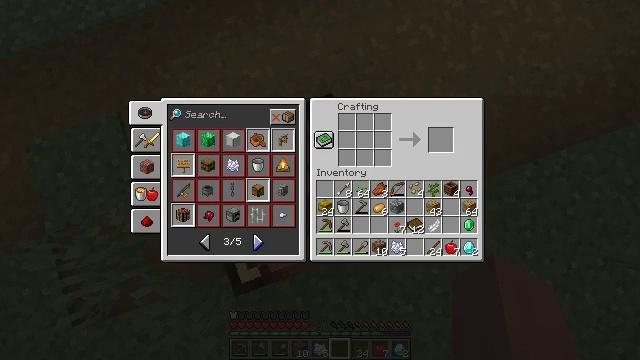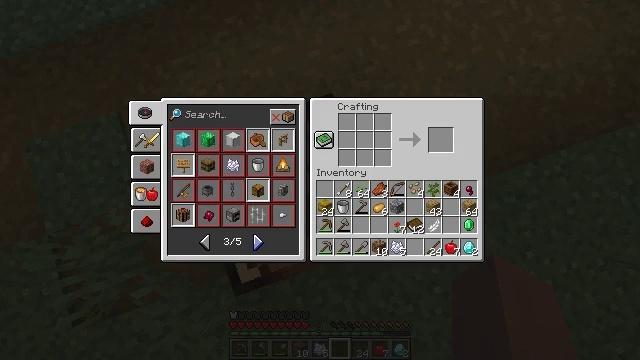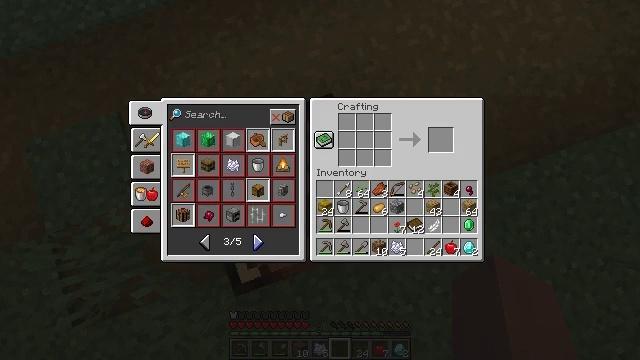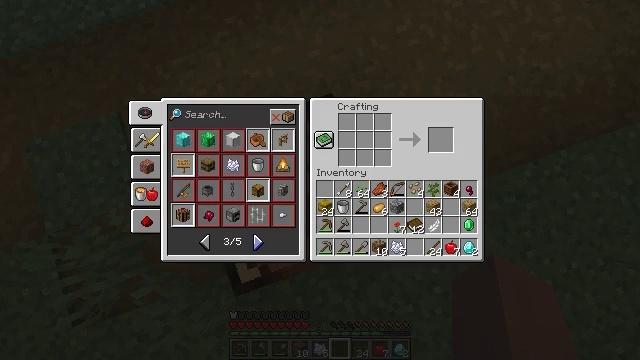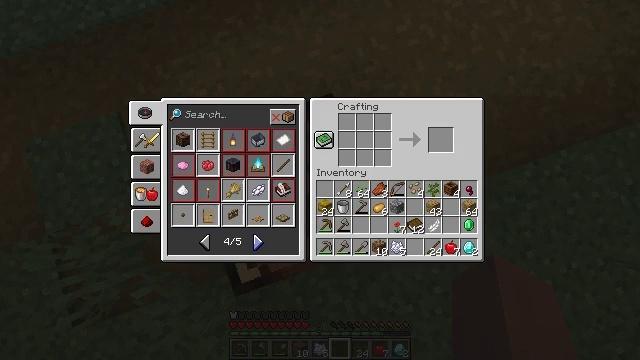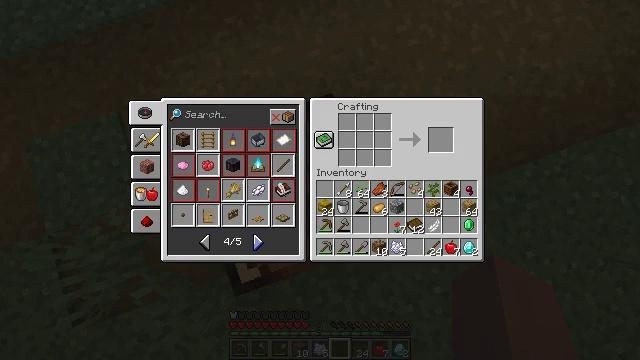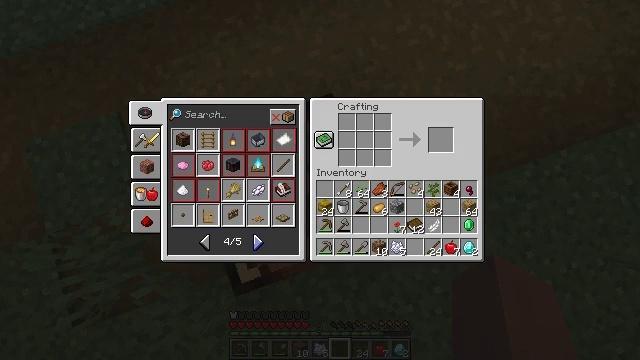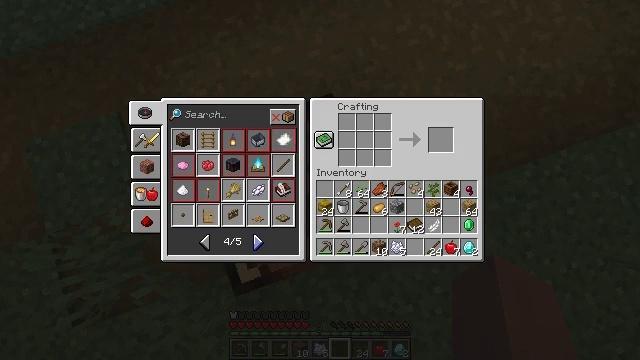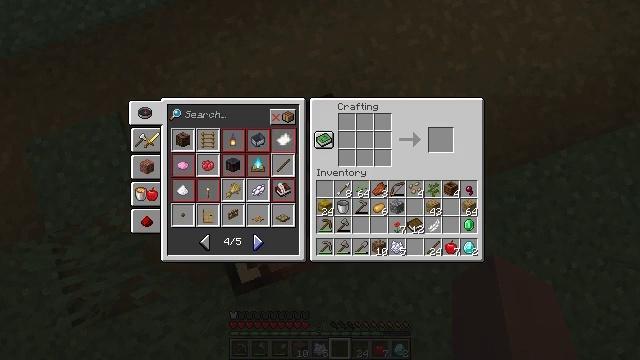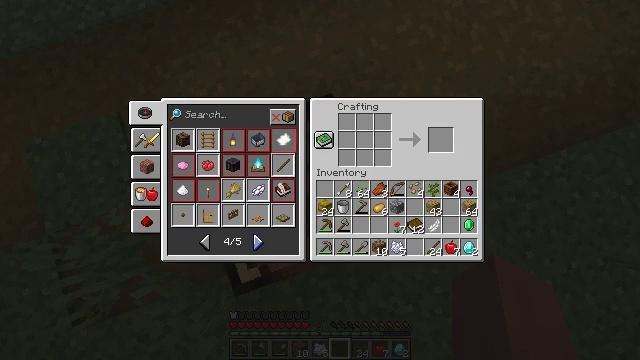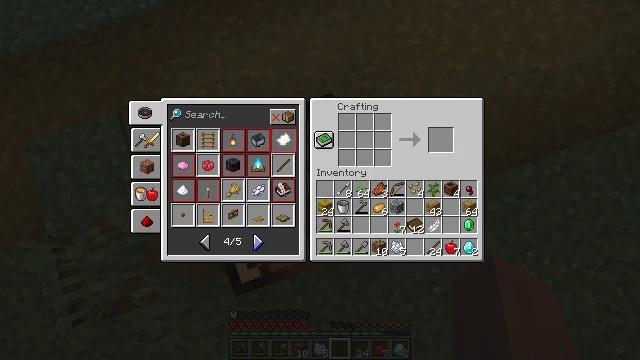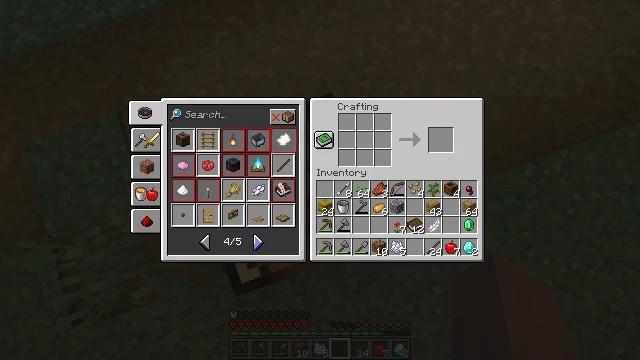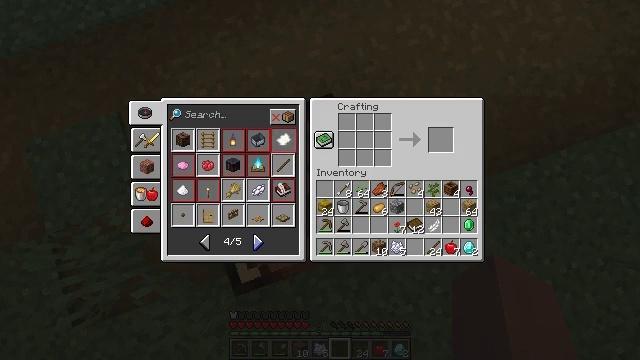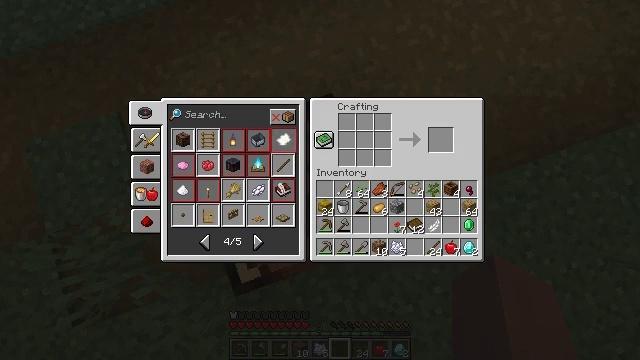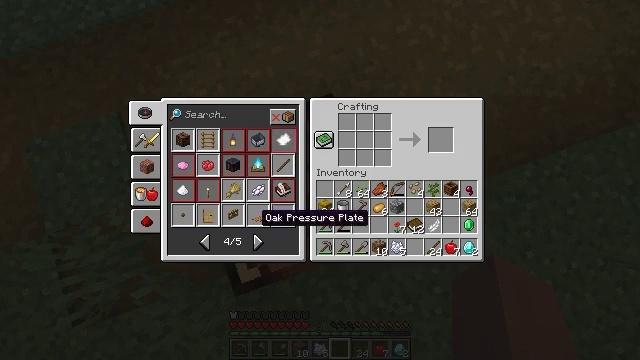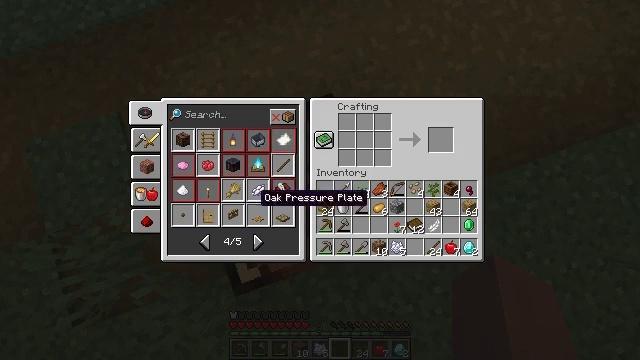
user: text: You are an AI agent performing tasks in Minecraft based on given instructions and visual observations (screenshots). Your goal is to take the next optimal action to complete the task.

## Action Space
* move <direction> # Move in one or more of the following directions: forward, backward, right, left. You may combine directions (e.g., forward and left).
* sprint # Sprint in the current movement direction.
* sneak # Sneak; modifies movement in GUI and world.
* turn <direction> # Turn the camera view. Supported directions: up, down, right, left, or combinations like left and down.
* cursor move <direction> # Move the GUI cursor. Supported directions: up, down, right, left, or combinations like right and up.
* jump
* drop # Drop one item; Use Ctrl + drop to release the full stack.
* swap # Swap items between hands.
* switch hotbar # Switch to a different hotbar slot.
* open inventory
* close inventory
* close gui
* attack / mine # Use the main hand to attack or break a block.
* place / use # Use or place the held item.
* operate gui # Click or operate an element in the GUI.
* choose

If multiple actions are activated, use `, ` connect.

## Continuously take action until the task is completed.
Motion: motion action
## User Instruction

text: Use the crafting table to assemble an oak fence gate.
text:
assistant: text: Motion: no_op
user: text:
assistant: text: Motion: no_op
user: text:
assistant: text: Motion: no_op
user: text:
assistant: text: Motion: no_op
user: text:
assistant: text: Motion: operate gui
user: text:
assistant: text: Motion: operate gui
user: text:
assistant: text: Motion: operate gui
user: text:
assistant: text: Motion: no_op
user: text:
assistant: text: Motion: no_op
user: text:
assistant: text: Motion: no_op
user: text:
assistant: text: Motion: no_op
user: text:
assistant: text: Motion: no_op
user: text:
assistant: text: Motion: no_op
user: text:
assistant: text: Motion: no_op
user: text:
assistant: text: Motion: no_op
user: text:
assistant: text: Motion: cursor move up
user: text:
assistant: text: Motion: cursor move up
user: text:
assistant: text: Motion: no_op
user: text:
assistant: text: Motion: no_op
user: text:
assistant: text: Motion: no_op
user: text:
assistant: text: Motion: cursor move down
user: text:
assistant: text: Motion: cursor move down
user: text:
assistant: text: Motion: no_op
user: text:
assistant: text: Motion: no_op
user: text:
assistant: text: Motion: cursor move left
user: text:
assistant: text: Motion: cursor move left
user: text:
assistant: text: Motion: no_op
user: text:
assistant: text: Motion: no_op
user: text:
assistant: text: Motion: operate gui
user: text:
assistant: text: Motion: operate gui